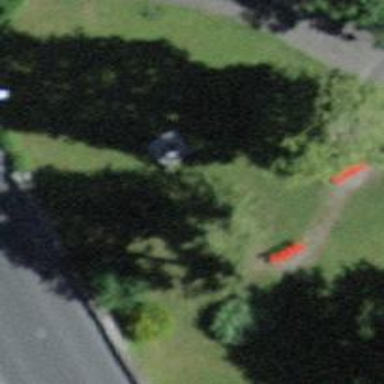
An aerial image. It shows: Memorial site with historic significance.